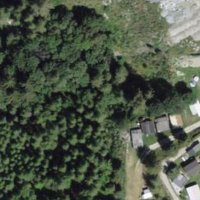
EUNIS habitat code: 44
Species observed at this site:
Picea abies